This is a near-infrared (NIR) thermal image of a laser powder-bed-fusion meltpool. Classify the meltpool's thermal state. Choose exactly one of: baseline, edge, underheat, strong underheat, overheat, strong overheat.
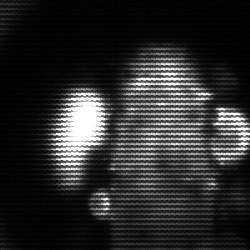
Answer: strong underheat